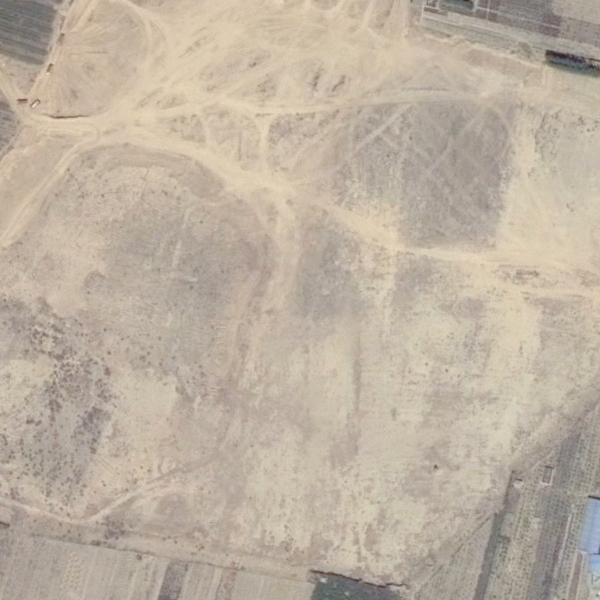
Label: BareLand